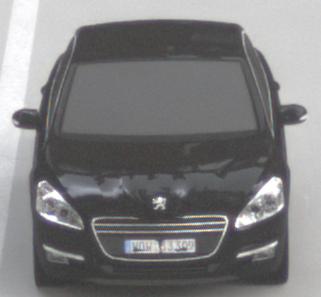
Make: Peugeot
Model: 508 120 VTi
Detailed model: 508 (I) Limousine
Model produced from: 2011/03
Model produced until: 2014/05
Doors: 4
Color: black
Road condition: dry road
Daytime: morning or afternoon
Contrast: low contrast